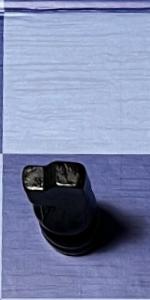
Label: Knight_Black